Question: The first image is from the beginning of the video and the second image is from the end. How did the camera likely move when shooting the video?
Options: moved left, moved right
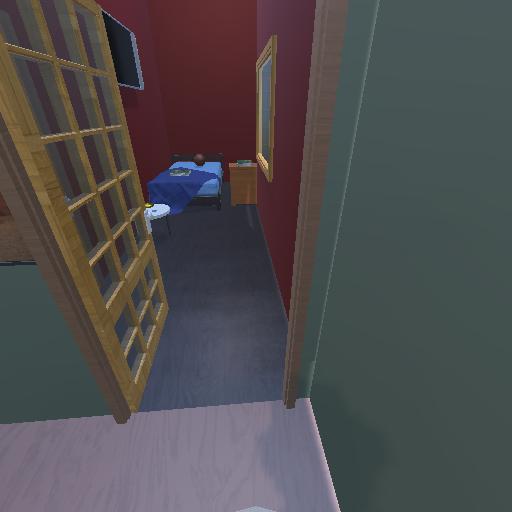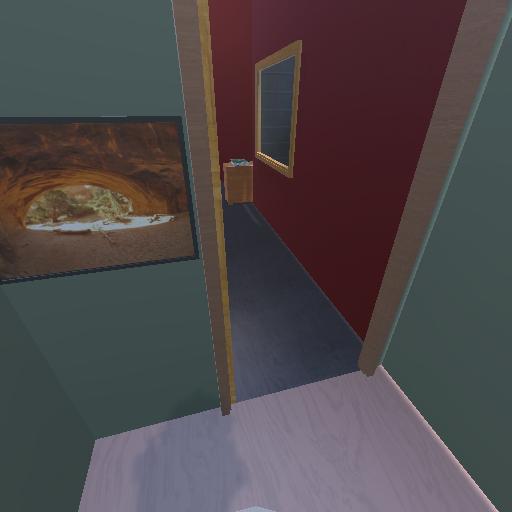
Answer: moved left